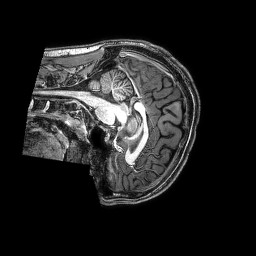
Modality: T1w
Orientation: sagittal
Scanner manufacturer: philips
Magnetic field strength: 3 T
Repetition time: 0.008 s
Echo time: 0.003586 s